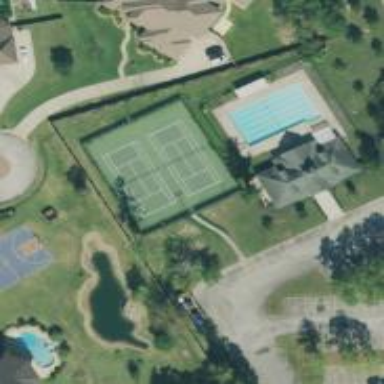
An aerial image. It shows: Tennis court on the leisure land pitch.